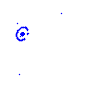
Particle: kaon